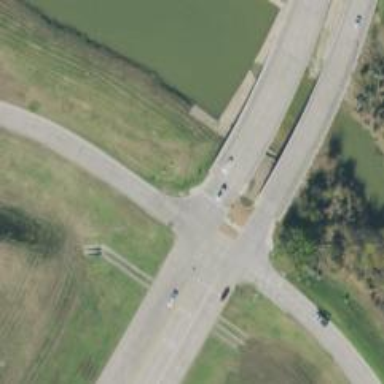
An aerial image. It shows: Secondary link road.